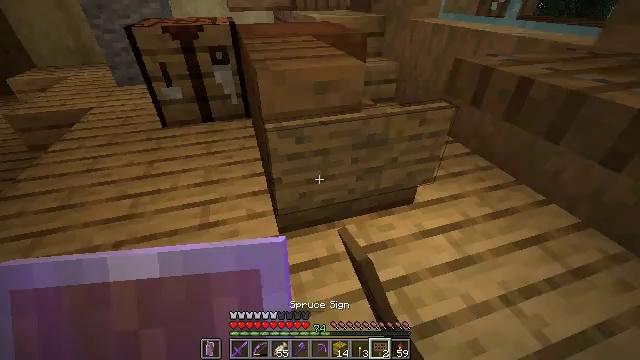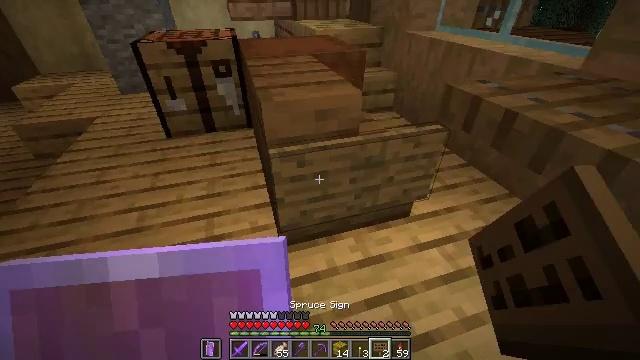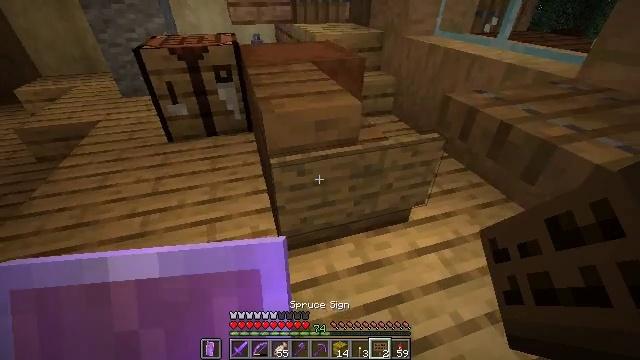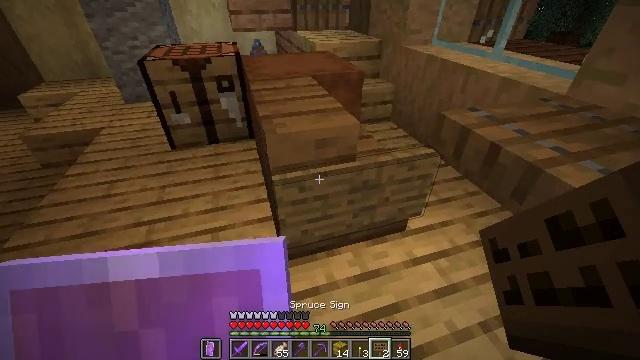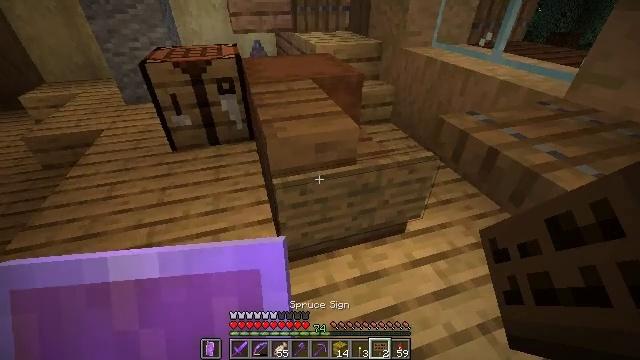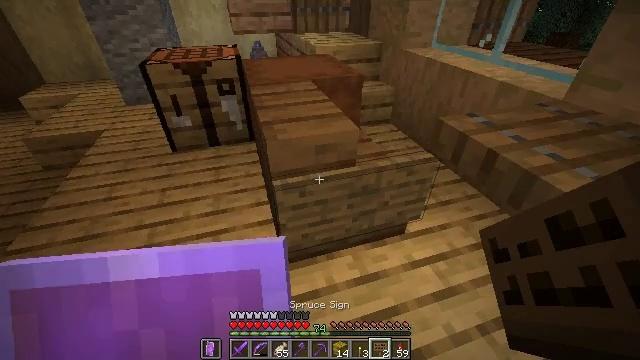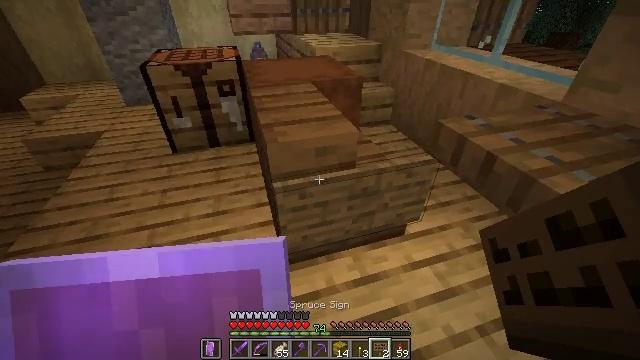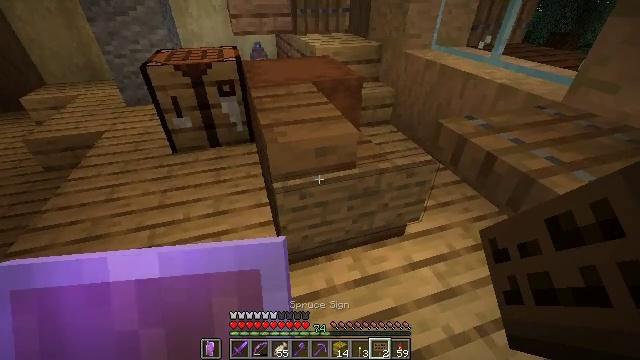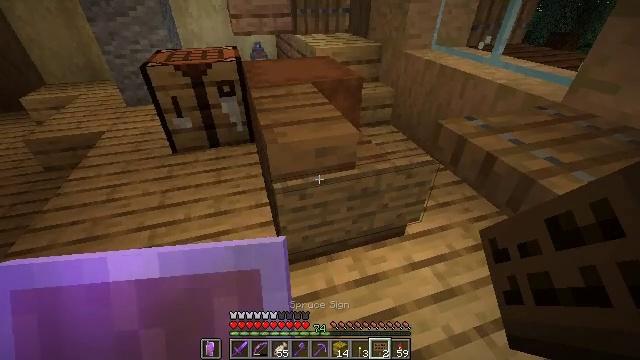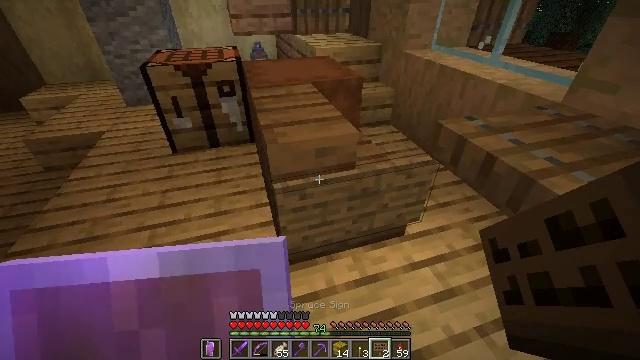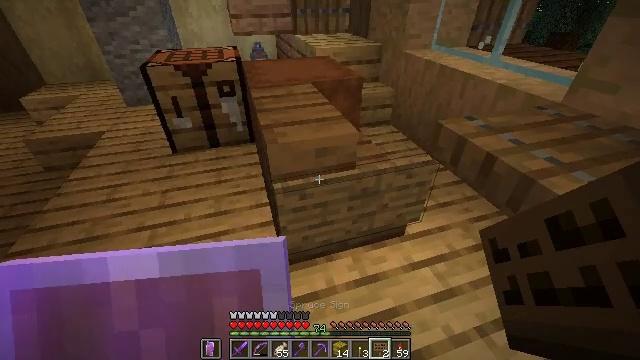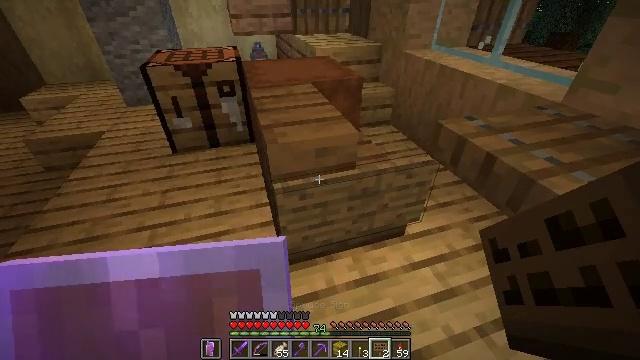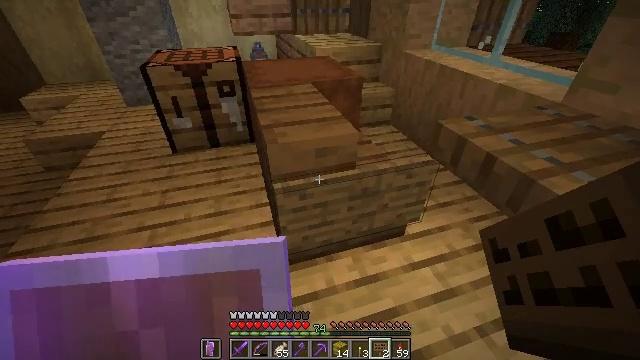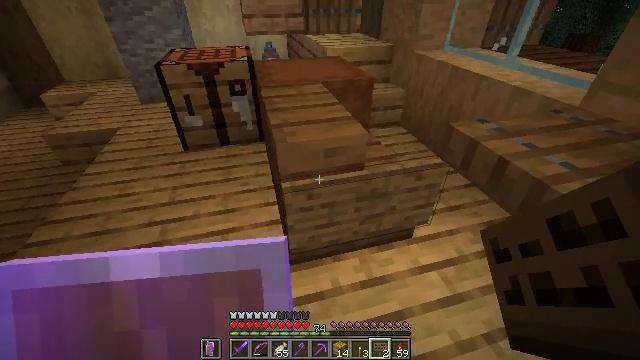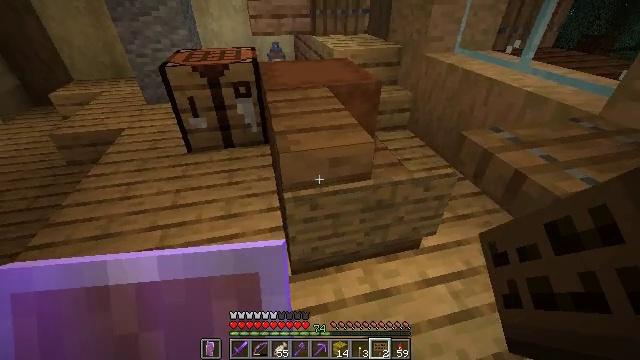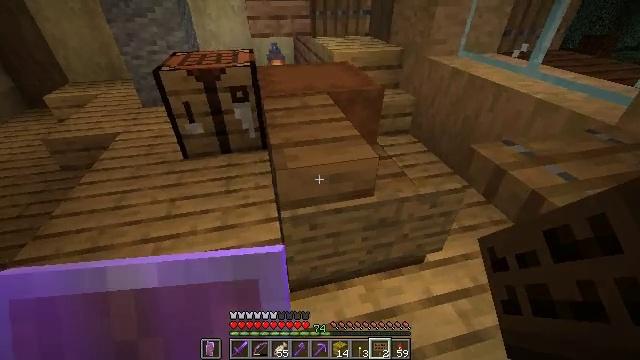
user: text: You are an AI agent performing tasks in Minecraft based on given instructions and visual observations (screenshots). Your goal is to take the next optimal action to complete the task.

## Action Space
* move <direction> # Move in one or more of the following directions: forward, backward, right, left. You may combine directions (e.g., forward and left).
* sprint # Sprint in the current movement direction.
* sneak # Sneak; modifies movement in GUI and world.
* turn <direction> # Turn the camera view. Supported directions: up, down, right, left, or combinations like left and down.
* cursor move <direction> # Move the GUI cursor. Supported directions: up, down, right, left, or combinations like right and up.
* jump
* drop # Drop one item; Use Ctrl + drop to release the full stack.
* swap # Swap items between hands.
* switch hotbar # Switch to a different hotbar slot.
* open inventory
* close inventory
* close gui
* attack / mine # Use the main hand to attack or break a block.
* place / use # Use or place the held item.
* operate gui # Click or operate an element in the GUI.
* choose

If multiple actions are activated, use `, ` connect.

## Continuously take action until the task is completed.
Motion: motion action
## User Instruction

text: Gather items from the brown shulker box by mining it.
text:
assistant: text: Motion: open gui
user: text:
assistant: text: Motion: close gui
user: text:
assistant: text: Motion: no_op
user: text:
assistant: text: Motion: no_op
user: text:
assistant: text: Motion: no_op
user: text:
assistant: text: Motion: no_op
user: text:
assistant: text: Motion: no_op
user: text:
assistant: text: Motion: no_op
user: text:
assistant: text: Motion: no_op
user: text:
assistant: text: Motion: no_op
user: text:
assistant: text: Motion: no_op
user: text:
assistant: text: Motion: no_op
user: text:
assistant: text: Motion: turn left
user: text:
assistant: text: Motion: move forward, turn left
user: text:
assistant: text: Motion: move forward
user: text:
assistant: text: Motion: move forward
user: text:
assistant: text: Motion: move forward
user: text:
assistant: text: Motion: move forward and move left
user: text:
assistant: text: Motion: move forward and move left
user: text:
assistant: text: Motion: move left
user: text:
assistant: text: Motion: move left
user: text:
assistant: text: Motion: move left
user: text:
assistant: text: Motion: move left, turn right
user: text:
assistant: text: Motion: move left, turn right and down
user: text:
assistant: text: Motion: move left, turn right and down
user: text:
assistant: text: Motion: move left, turn right
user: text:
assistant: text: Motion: move left, turn right
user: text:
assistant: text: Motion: move left, turn right and up
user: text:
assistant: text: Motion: no_op
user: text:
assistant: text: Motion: no_op